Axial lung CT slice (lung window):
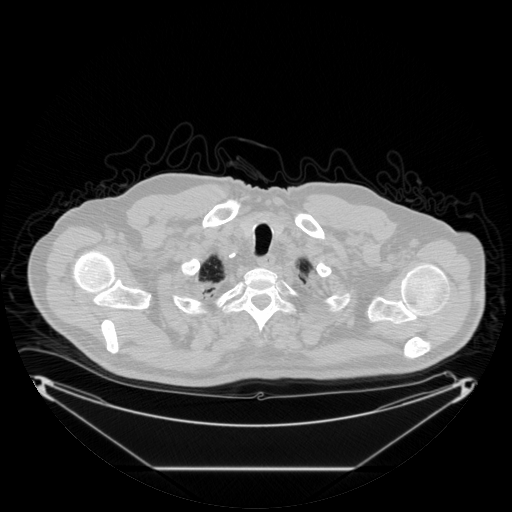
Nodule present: no